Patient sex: M
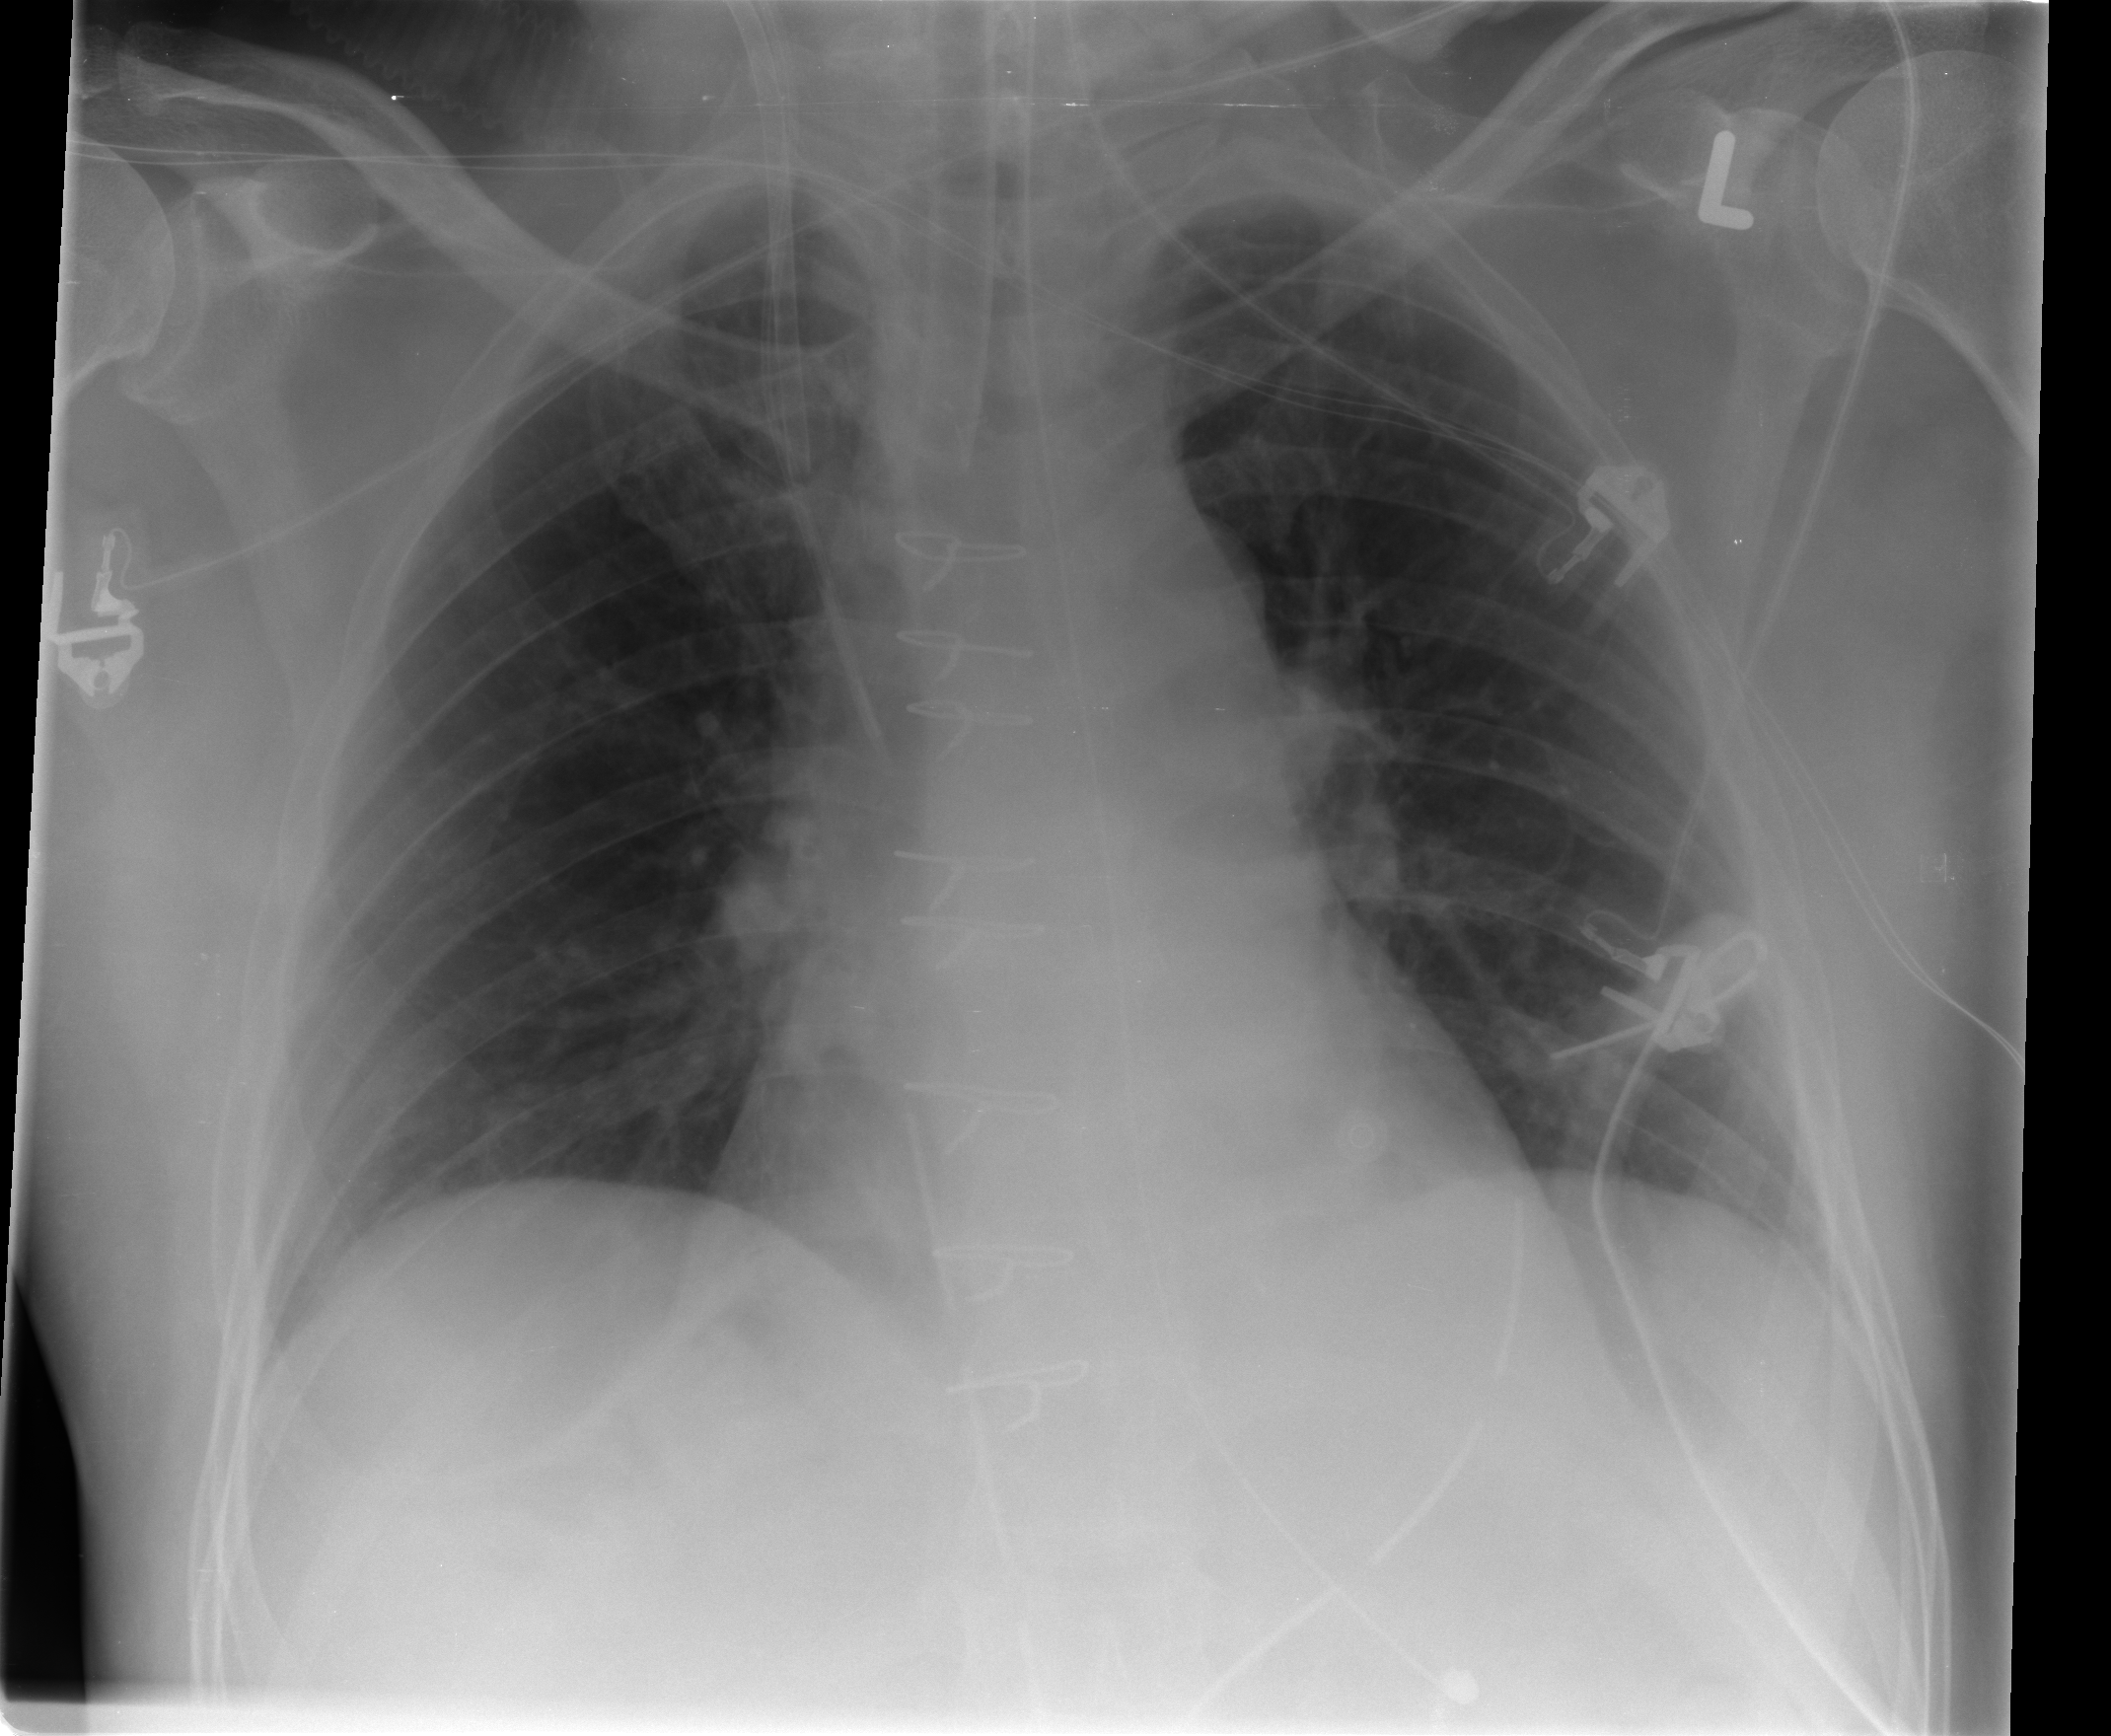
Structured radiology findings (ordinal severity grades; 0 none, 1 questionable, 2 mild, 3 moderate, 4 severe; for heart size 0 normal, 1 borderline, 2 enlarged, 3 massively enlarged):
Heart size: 0
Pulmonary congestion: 0
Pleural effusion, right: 0
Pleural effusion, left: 0
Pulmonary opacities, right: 0
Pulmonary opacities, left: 0
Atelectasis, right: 2
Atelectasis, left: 2